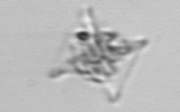
Label: Eucampia